Question: I've made a vbs script with code:
'''
Dim objShell
Set objShell = WScript.CreateObject("WScript.Shell")
objShell.Run("""MainForm.exe""")
Set objShell = Nothing
'''
This script is running in the folder where MainForm.exe is located. Everything is OK, and MainForm.exe starts running with this script.
But, I need that script to run just one folder up. And here the problem starts (the folder containing MainForm.exe is called Deploy). I've made a script in upper folder:
'CreateObject("WScript.Shell").Run("""G:\ROOT\KnowledgeBaseProdukcija\Deploy\MainForm.exe""")'
But it's keep telling me this:

It seems like MainForm.exe gets running, but something is wrong? I've also tried relative path (which is my preferred way), but with same result:
'CreateObject("WScript.Shell").Run("""..\KnowledgeBaseProdukcija\Deploy\MainForm.exe""")'
I just don't understand what's the difference between two scripts?
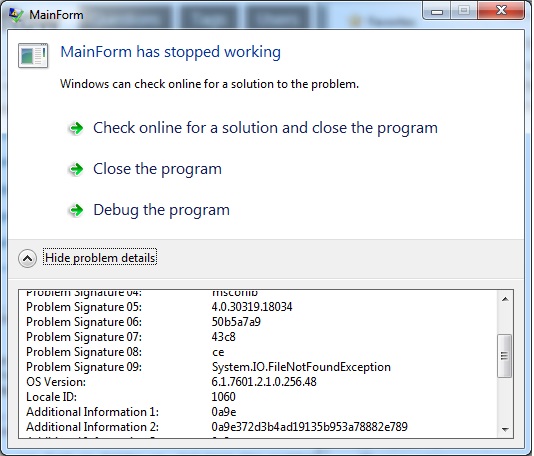
Answer: It looks like your MainForm.exe is looking for files in the working directory. Since it has been called from outside the directory where the 'MainForm.exe' binary is lcoated, it won't be able to find what it's looking for.
This is probably something that needs to be fixed in the MainForm application code. It's probably trying to open a file using a relative path and expecting it to be relative from the directory containing teh binary, but it's now actually looking relative to the working directory.
You can work around this by setting the 'CurrentDirectory' property of the Shell object:
'''
Dim shell
Set shell = CreateObject("WScript.Shell")
shell.currentdirectory = "G:\ROOT\KnowledgeBaseProdukcija\Deploy"
shell.Run("""G:\ROOT\KnowledgeBaseProdukcija\Deploy\MainForm.exe""")
'''
Inside the 'MainForm.exe's sources use 'string thatpath = Path.GetDirectoryName(Assembly.GetExecutingAssembly().Location)' to find the installation path and use 'Path.Combine(thatpath, "./relative/path/to/resource")' to load any files that you expect to be in a path relative to the executable to fix the issue at the source.